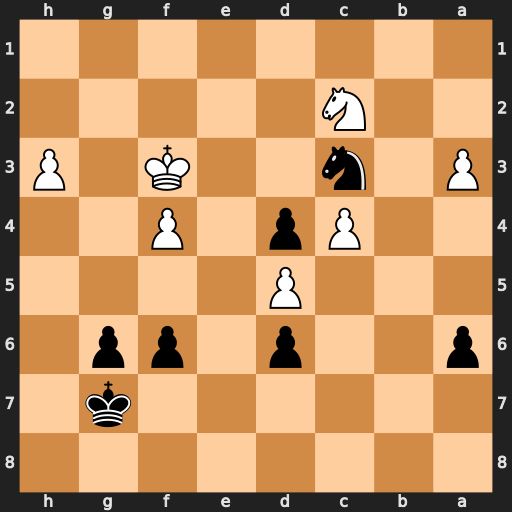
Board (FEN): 8/6k1/p2p1pp1/3P4/2Pp1P2/P1n2K1P/2N5/8
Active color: b
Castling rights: -
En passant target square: -
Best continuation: d3 Ne3 d2